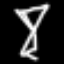
Label: hourglass